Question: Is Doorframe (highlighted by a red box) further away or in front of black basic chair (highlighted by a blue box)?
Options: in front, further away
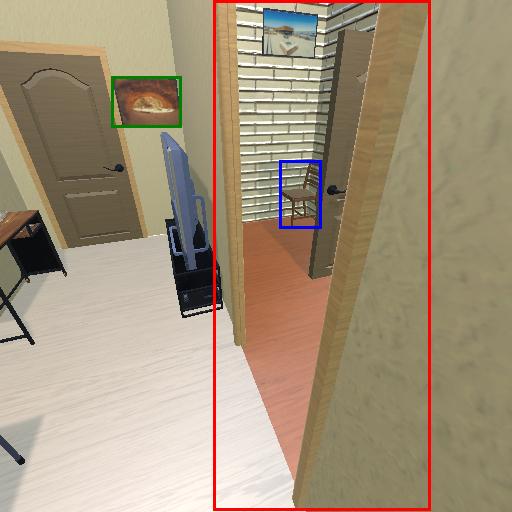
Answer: in front